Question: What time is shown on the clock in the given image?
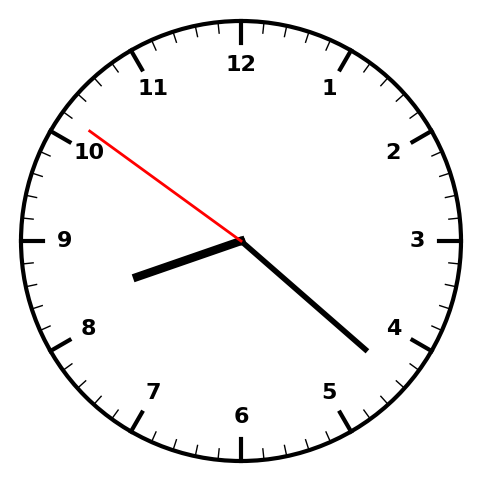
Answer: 08:21:51